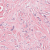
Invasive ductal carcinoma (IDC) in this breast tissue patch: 0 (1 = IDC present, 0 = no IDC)